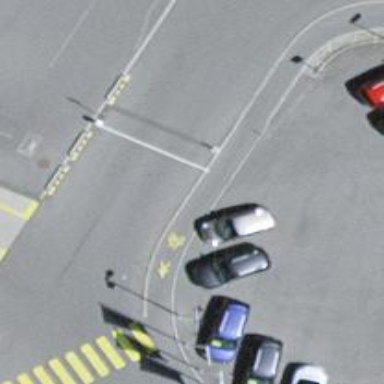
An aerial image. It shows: Lift gate barrier.